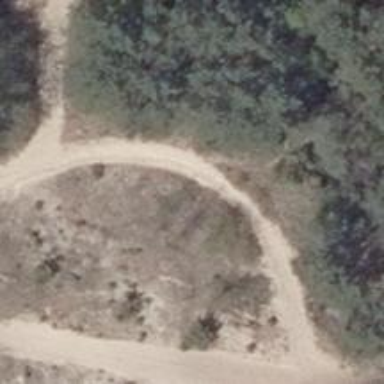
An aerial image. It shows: Sandy track with grade 5 tracktype.